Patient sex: F
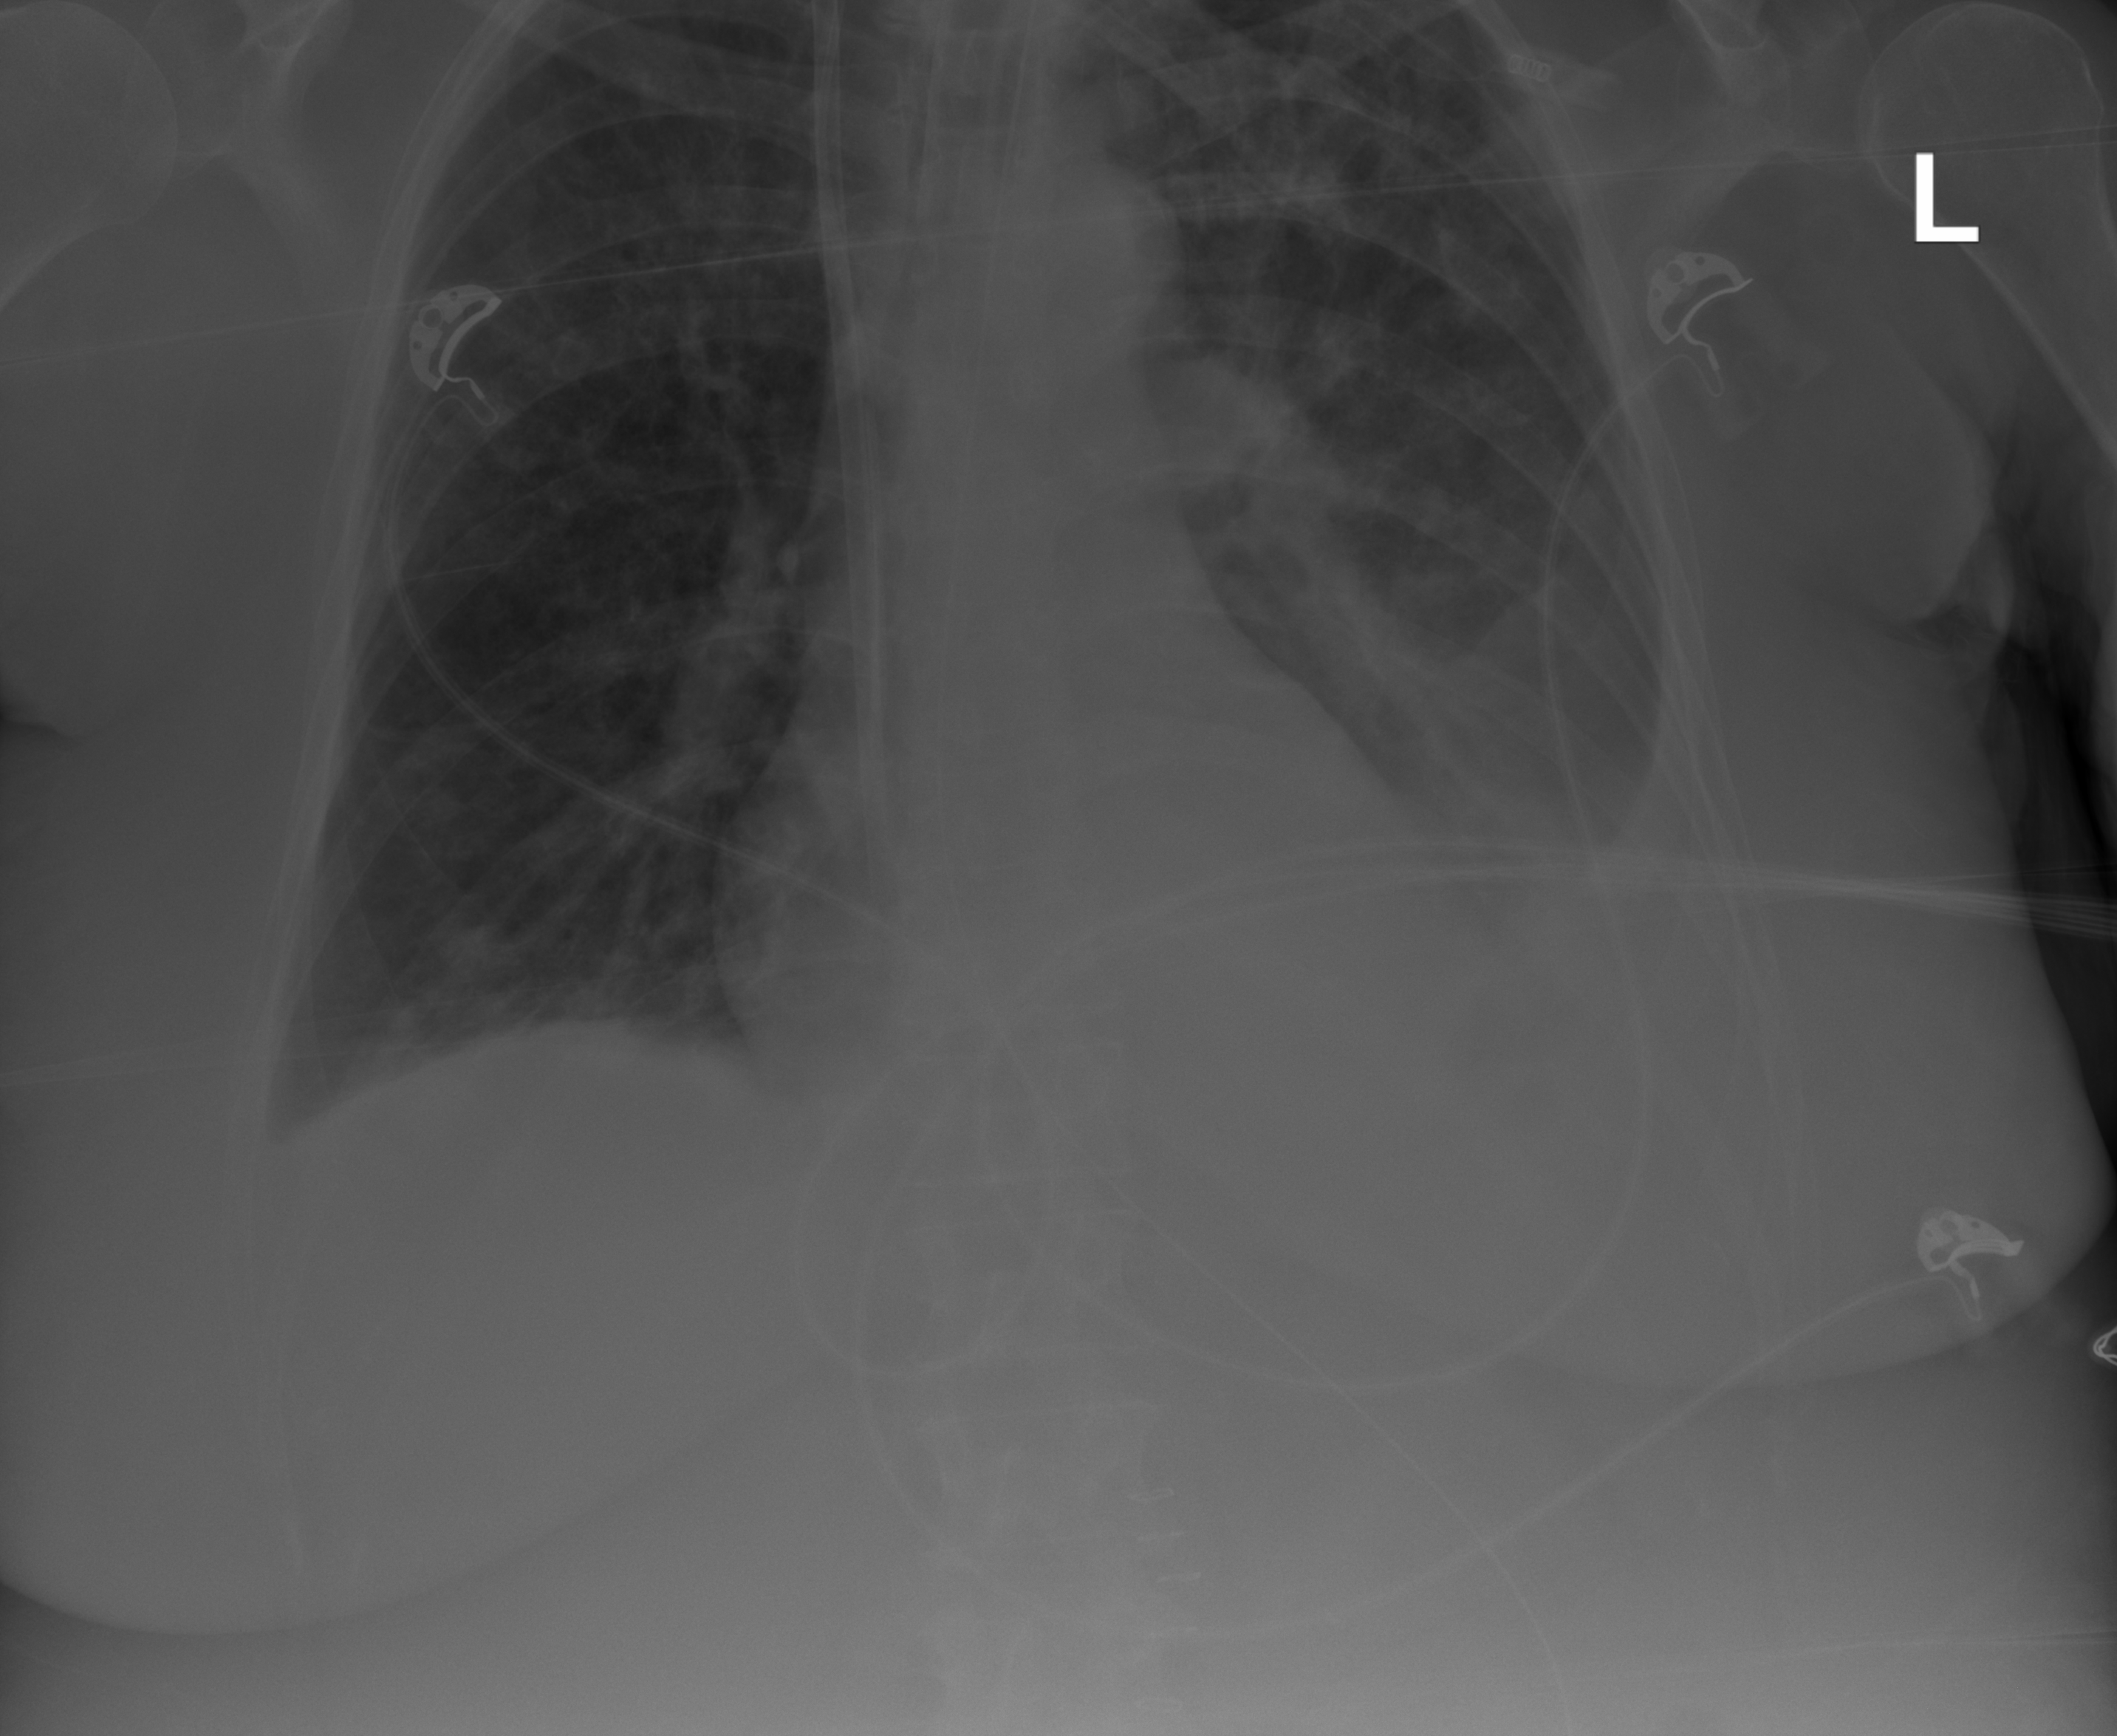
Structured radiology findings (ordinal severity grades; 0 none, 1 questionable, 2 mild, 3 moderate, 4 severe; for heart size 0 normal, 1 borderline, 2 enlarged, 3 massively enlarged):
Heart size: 0
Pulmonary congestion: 0
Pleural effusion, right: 0
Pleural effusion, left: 2
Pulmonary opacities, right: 0
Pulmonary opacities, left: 0
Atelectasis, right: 0
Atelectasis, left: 2